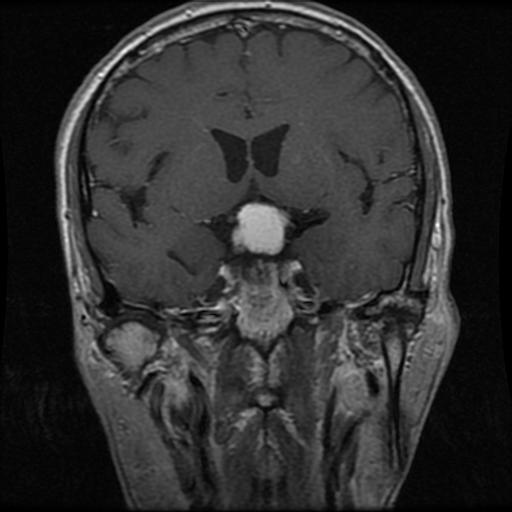
Label: meningioma